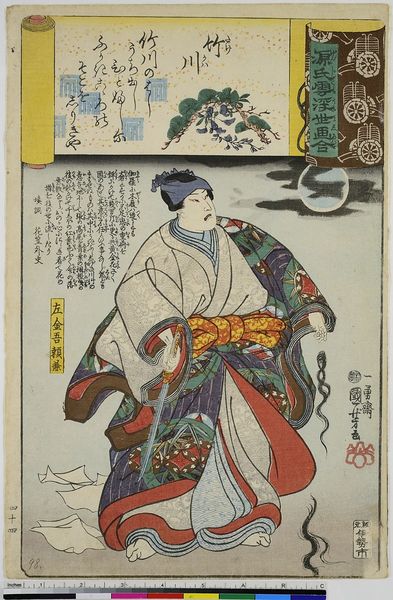
Titel: Takegawa, Blatt 44 aus der Serie: Genji Wolken zusammen mit Ukiyo-e
Künstler: Utagawa Kuniyoshi
Standort: Hamburg
Institution: Museum für Kunst und Gewerbe Hamburg
Schlagwörter: figur, person, holzschnitt, gestalt, mond, druckgraphik, druckgrafik, literatur, zeit, farbholzschnitt, haarlocke, edo, charaktere, reproduktionen, druckerzeugnisse, ukiyo, lit, literarische, genji